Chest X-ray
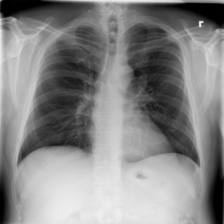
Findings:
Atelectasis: negative
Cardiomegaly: negative
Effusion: negative
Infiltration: positive
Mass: negative
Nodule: negative
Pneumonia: negative
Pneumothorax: negative
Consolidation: negative
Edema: negative
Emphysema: negative
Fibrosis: negative
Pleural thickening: negative
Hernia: negative